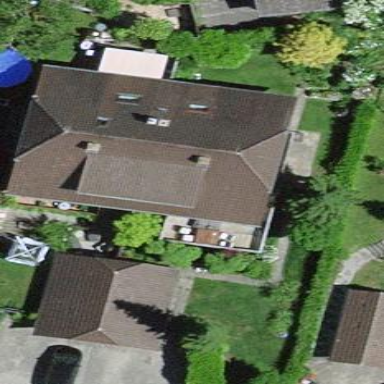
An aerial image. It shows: Residential building.